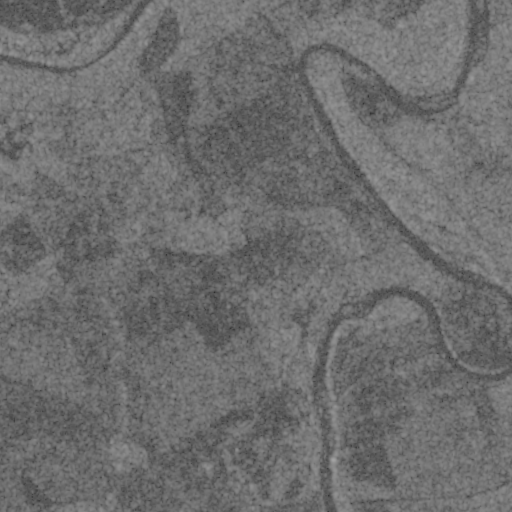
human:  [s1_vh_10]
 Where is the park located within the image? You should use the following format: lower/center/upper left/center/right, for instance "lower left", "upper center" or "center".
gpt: The park is located in the center of the image.
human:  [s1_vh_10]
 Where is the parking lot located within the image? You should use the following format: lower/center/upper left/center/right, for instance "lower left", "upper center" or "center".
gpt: There is no parking lot in the image.

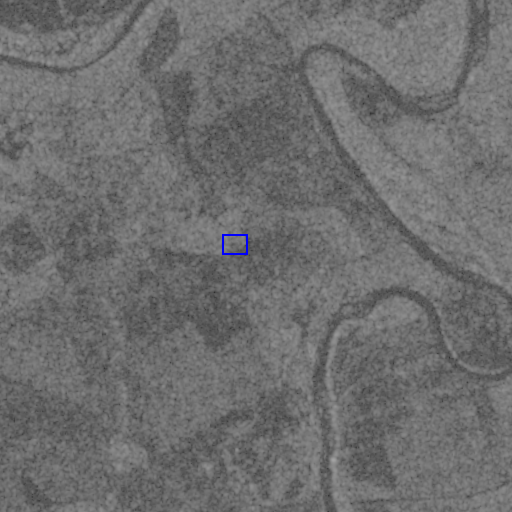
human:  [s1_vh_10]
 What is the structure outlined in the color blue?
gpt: The structure outlined in blue is a park.
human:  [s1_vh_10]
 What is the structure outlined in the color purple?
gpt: There is no purple outline.